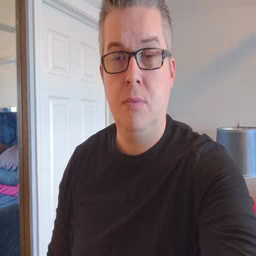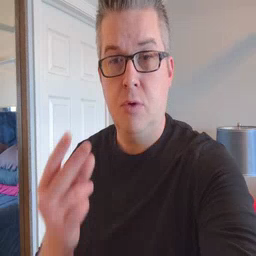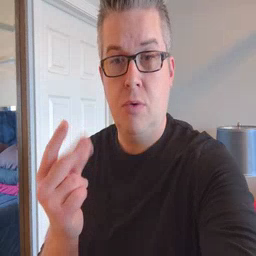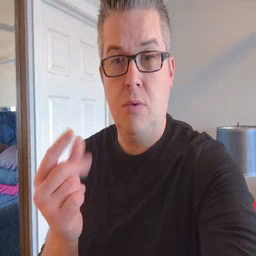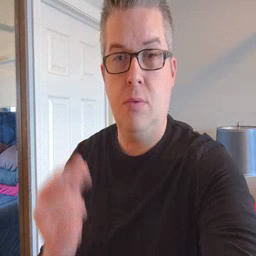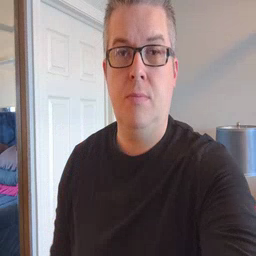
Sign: dog